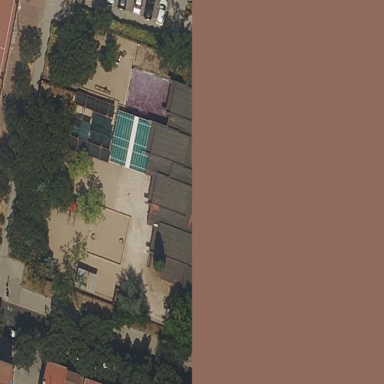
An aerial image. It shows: Kindergarten.